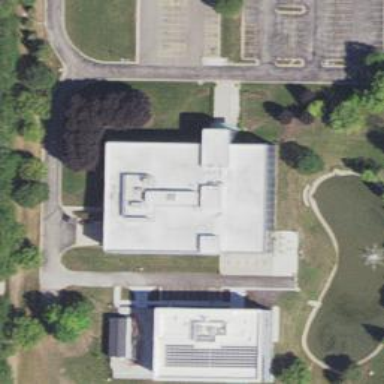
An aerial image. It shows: Office building.